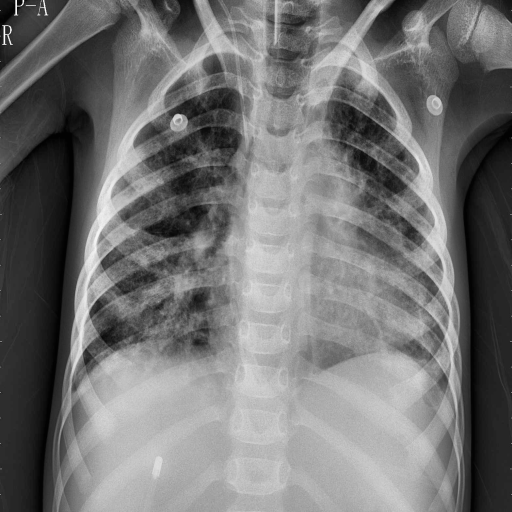
Finding: PNEUMONIA